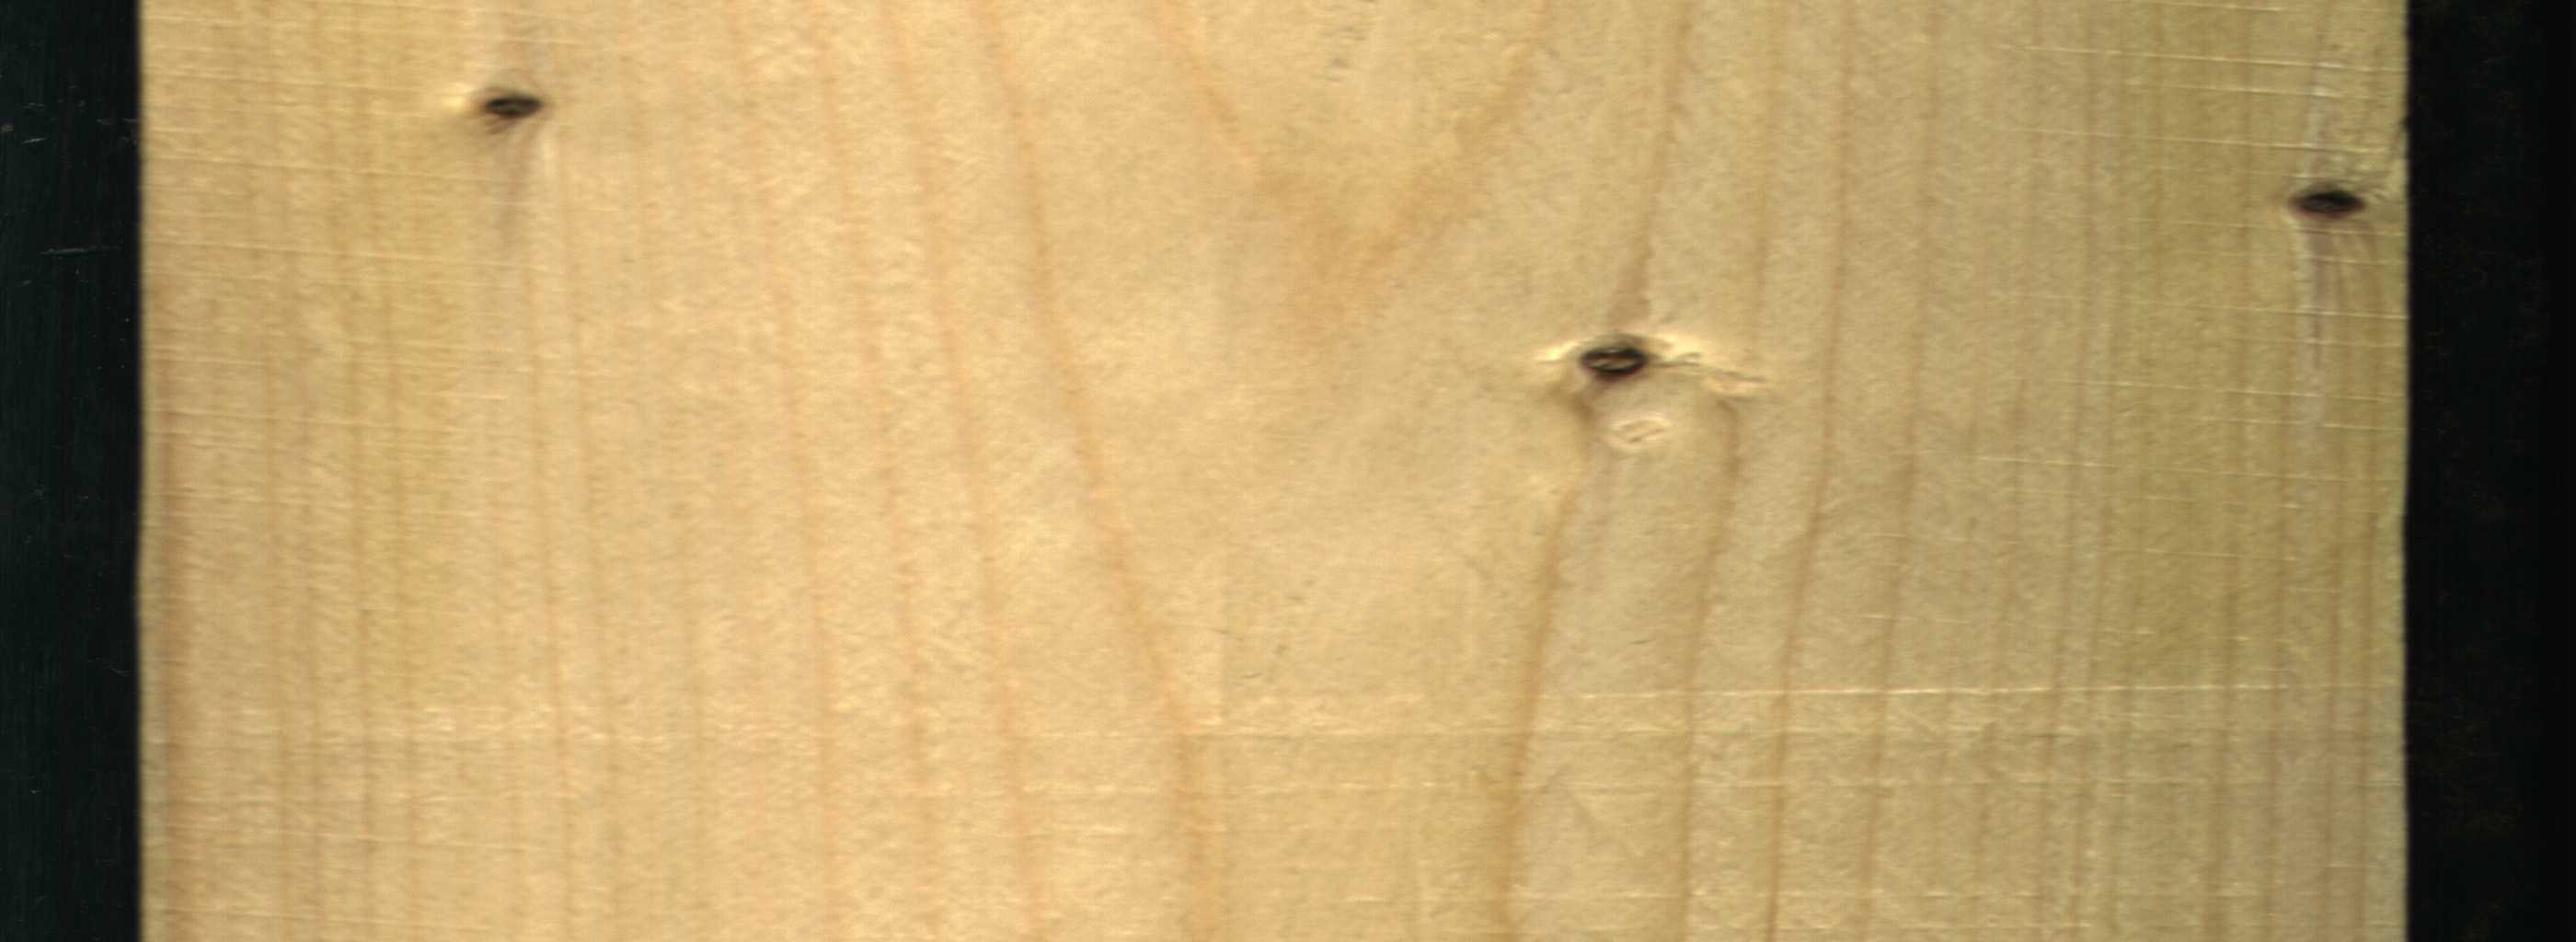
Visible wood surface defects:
Dead_Knot
Dead_Knot
Live_Knot